Question: Code like as below:
#To get deal keys
schema of lt_online:
'''
root
|-- FT/RT: string (nullable = true)
|-- Country: string (nullable = true)
|-- Charge_Type: string (nullable = true)
|-- Tariff_Loc: string (nullable = true)
|-- Charge_No: string (nullable = true)
|-- Status: string (nullable = true)
|-- Validity_from: string (nullable = true)
|-- Validity_to: string (nullable = true)
|-- Range_Basis: string (nullable = true)
|-- Limited_Parties: string (nullable = true)
|-- Charge_Detail: string (nullable = true)
|-- Freetime_Unit: string (nullable = true)
|-- Freetime: string (nullable = true)
|-- Count_Holidays: string (nullable = true)
|-- Majeure: string (nullable = true)
|-- Start_Event: string (nullable = true)
|-- Same/Next_Day: string (nullable = true)
|-- Next_Day_if_AFTER: string (nullable = true)
|-- Availability_Date: string (nullable = true)
|-- Route_Group: string (nullable = true)
|-- Route_Code: string (nullable = true)
|-- Origin: string (nullable = true)
|-- LoadZone: string (nullable = true)
|-- FDischZone: string (nullable = true)
|-- PODZone: string (nullable = true)
|-- FDestZone: string (nullable = true)
|-- Equipment_Group: string (nullable = true)
|-- Equipment_Type: string (nullable = true)
|-- Range_From: string (nullable = true)
|-- Range_To: void (nullable = true)
|-- Cargo_Type: string (nullable = true)
|-- Commodity: string (nullable = true)
|-- SC_Group: string (nullable = true)
|-- SC_Number: string (nullable = true)
|-- IMO: string (nullable = true)
|-- Shipper_Group: string (nullable = true)
|-- Cnee_Group: string (nullable = true)
|-- Direction: string (nullable = true)
|-- Service: string (nullable = true)
|-- Haulage: string (nullable = true)
|-- Transport_Type: string (nullable = true)
|-- Option1: string (nullable = true)
|-- Option2: string (nullable = true)
|-- 1st_of_Route_Group: string (nullable = true)
|-- 1st_of_LoadZone: string (nullable = true)
|-- 1st_of_FDischZone: string (nullable = true)
|-- 1st_of_PODZone: string (nullable = true)
|-- 1st_of_FDestZone: string (nullable = true)
|-- 1st_of_Equipment_Group: string (nullable = true)
|-- 1st_of_SC_Group: string (nullable = true)
|-- 1st_of_Shipper_Group: string (nullable = true)
|-- 1st_of_Cnee_Group: string (nullable = true)
'''
pyspark code as below df=lt_online.withColumn("dealkeys",lit('')).withColumn("dealAttributes",lit(''))
'''
start=[]
start_dict={}
dealatt=["Charge_No","Status","Validity_from","Validity_to"]
dealkeys=["Charge_Type","Direction"]
for index,row in lt_online.toPandas().iterrows():
start=[]
start_dict={}
key = row['Charge_No']
for i in dealatt:
#final = row[i]
start_dict[i]=row[i]
df_deal_att = df.withColumn('dealkeys', when(col('Charge_No') == key , str(start_dict)).otherwise(col('dealkeys')))
for i in dealkeys:
#key = row['Charge_No']
final = {"keyname" : i,"value" : row[i],"description":".."}
start.append(final)
#final_val= {"value" : row['Charge_Type']}
#start.append(final_val)
#df3=lt_online.withColumn("new_column",str(start))
print(key,start_dict)
df3 = df_deal_att.withColumn('dealAttributes', when(col('Charge_No') == key , str(start)).otherwise(col('dealAttributes')))
'''
when i run DF3 dataframe dealAttributes and dealkeys old data got blank and latest record only inserted.
Please see the screenshot

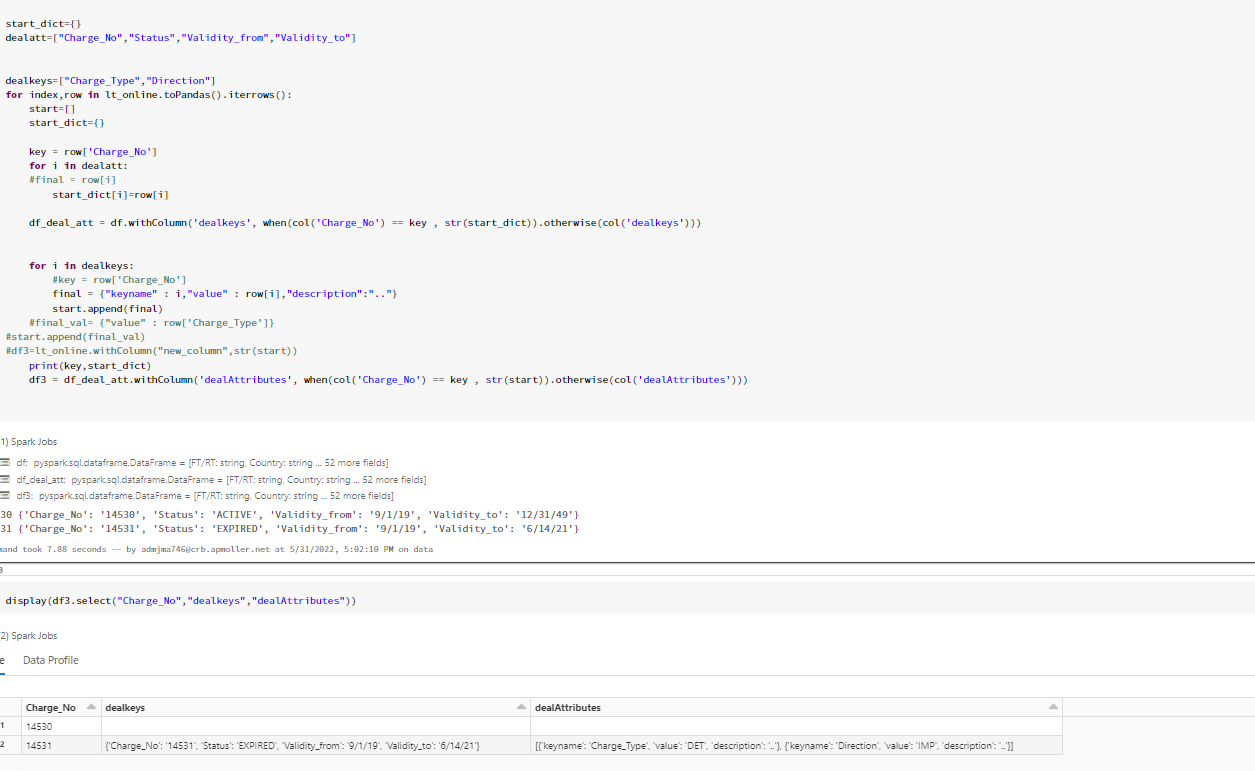
Answer: Since the 'lt_online' dataframe is large, I have selected only the required columns from it. The following is the schema of the 'lt_online' dataframe that I have selected.
<URL>
The problem arrises because you are not changing 'df' in place, but assigning it to 'df_deal_att'. This will update 'df_deal_att' (also df3) only for the current row in loop (because df is not changing in the entire process). Using 'df_deal_att.show()' inside the loop will help in understanding this.
<URL>
Use the following code instead to get the desired output:
'''
for index,row in lt_online.toPandas().iterrows():
start=[]
start_dict={}
key = row['Charge_No']
for i in dealatt:
start_dict[i]=row[i]
#ASSIGN TO df INSTEAD OF df_deal_att
df = df.withColumn('dealkeys', when(col('Charge_No') == key , str(start_dict)).otherwise(col('dealkeys')))
for i in dealkeys:
final = {"keyname" : i,"value" : row[i],"description":".."}
start.append(final)
#USE df and ASSIGN TO df INSTEAD OF USING df_deal_att AND ASSIGNING TO df3
df = df.withColumn('dealAttributes', when(col('Charge_No') == key , str(start)).otherwise(col('dealAttributes')))
'''
Assigning the 'df' dataframe after adding the column value based on condition to 'df' itself (instead of using 'df_deal_att' or 'df3') helps in solving the issue. The following image reflects the output achieved after using the above code.
<URL>